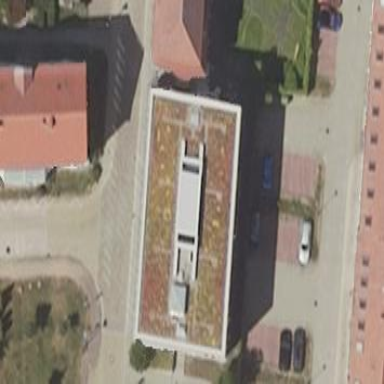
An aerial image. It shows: Museum building.